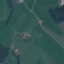
Land use / land cover class: Pasture